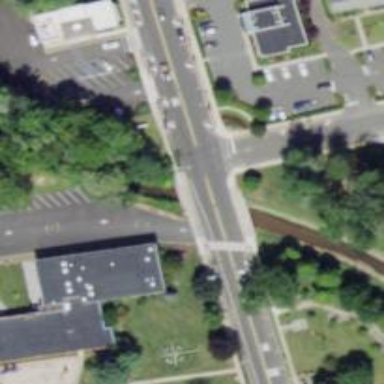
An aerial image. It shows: Tertiary road with separate sidewalk.